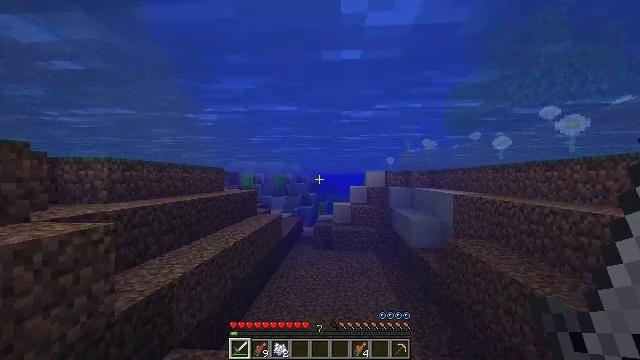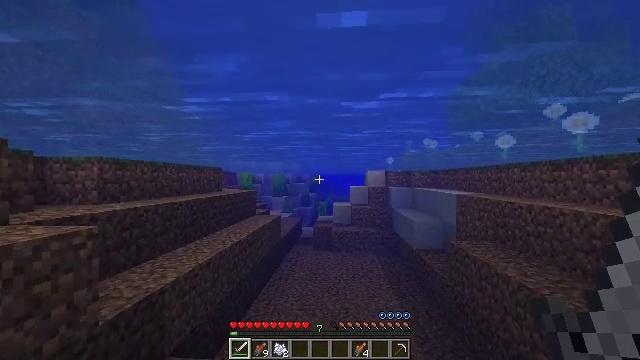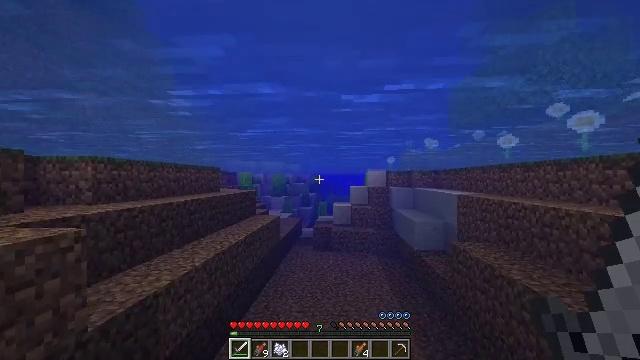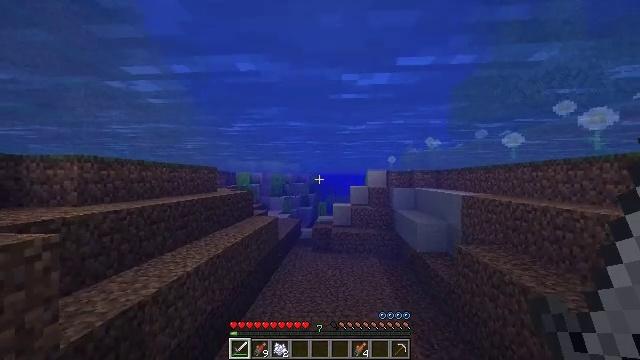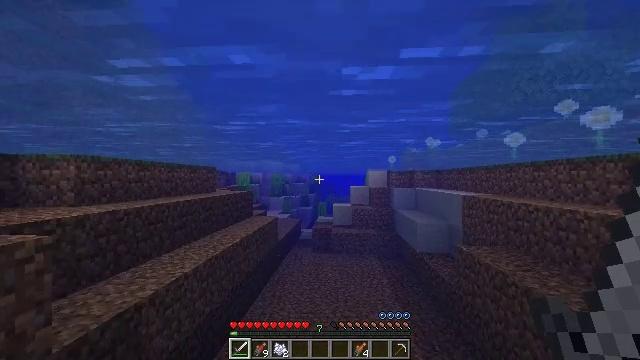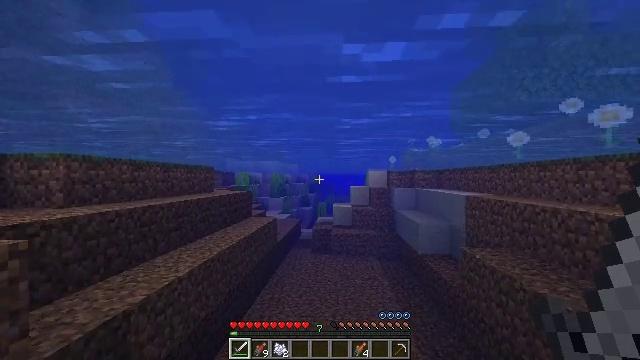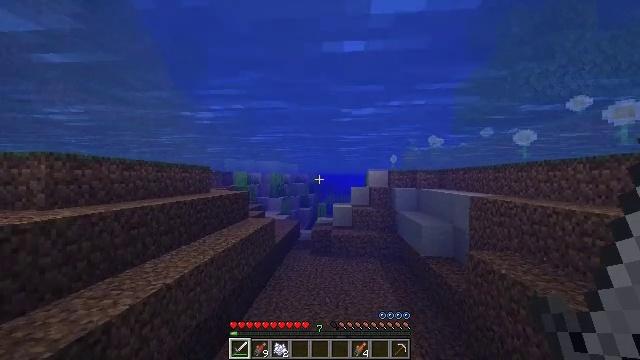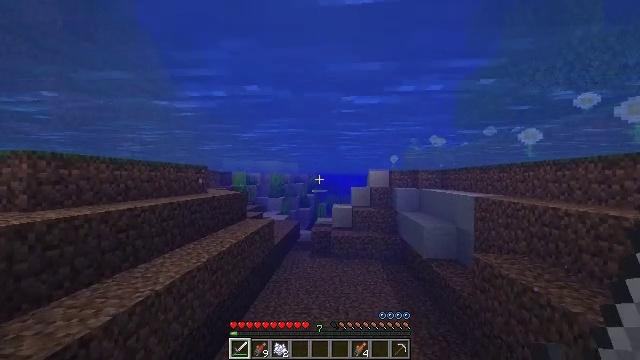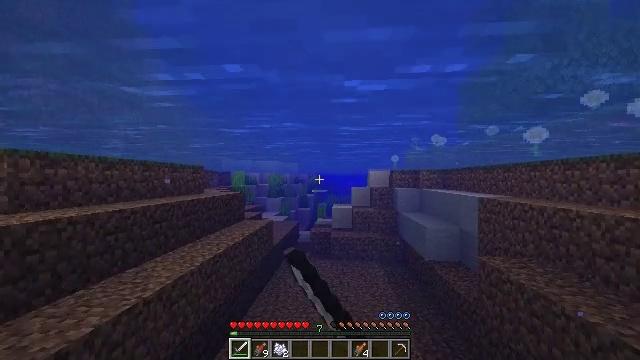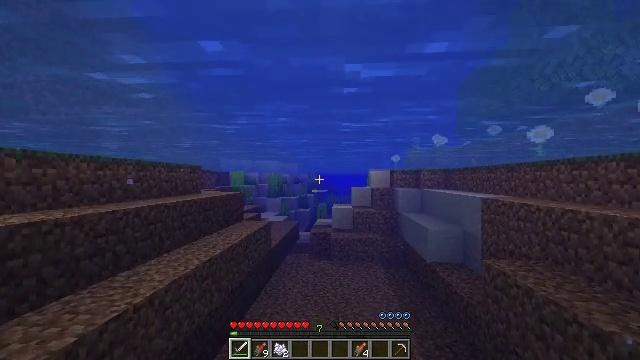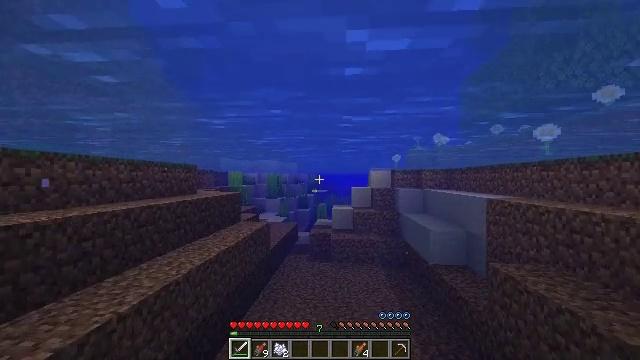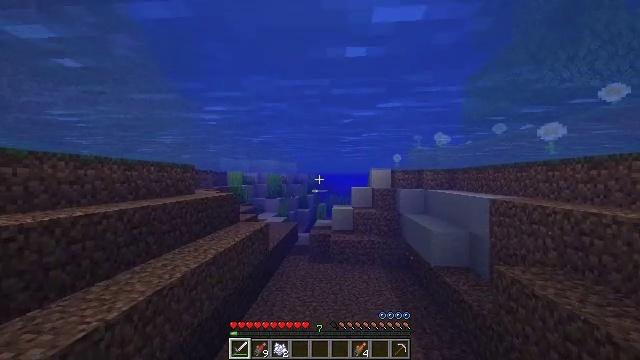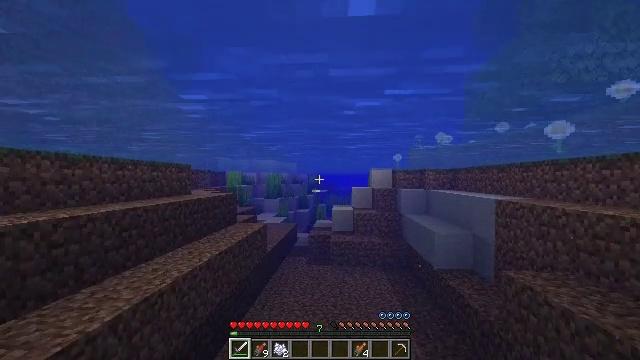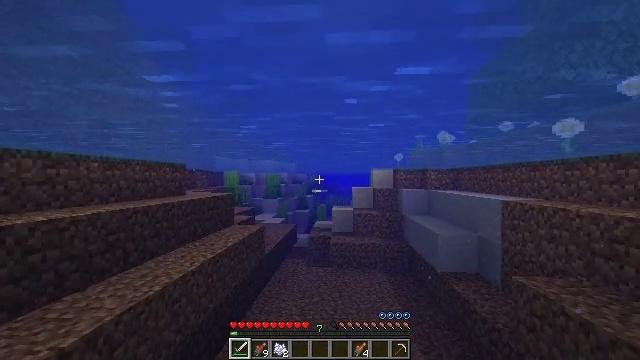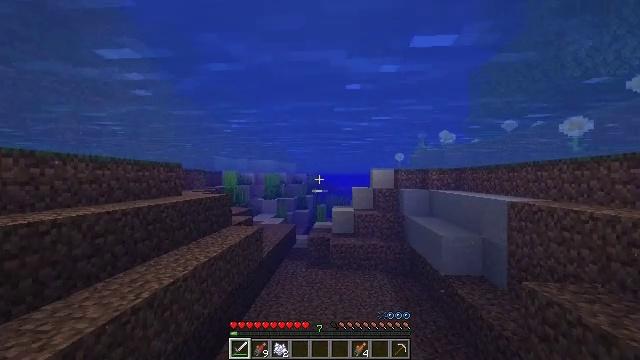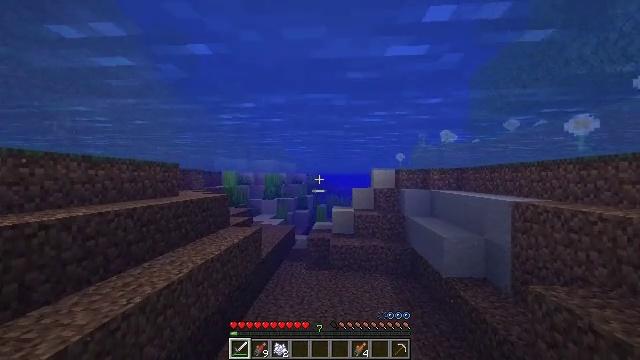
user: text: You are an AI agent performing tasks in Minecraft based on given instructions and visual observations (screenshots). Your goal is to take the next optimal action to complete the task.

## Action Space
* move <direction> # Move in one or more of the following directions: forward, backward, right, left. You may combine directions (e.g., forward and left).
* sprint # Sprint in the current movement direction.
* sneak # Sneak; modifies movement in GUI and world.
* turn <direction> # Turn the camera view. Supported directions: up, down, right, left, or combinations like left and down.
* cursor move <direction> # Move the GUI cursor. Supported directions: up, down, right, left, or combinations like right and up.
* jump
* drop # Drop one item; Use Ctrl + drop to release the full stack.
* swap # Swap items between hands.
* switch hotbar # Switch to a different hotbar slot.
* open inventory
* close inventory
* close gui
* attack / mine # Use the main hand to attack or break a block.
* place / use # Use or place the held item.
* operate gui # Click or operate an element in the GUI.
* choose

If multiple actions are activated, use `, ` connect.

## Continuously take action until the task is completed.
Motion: motion action
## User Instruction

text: Fish and kill the salmon.
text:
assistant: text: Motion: move forward
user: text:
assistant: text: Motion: move forward
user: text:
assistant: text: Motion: move forward
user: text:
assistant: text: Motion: move forward
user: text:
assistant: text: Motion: move forward
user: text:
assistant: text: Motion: move forward
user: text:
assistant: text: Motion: move forward, attack / mine
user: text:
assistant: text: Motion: move forward, attack / mine
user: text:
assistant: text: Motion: move forward, attack / mine
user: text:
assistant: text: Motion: move forward, attack / mine
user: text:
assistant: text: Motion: move forward
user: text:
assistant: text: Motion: move forward
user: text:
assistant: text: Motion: move forward
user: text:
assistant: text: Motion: move forward
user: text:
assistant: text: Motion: move forward
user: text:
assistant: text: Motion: move forward
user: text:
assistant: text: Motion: move forward
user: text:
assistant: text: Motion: move forward, attack / mine
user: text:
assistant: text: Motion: move forward, attack / mine
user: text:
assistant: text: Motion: move forward, attack / mine
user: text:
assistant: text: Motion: move forward, attack / mine
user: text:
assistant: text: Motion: move forward, attack / mine
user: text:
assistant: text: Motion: move forward
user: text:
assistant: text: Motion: move forward
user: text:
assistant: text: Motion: move forward
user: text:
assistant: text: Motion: move forward
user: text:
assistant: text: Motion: move forward
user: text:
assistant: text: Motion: move forward
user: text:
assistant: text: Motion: move forward
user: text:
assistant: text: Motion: move forward